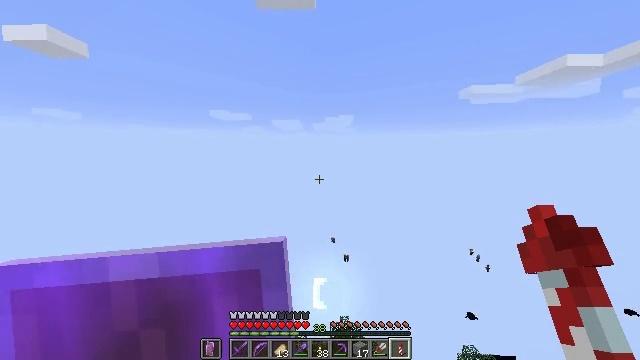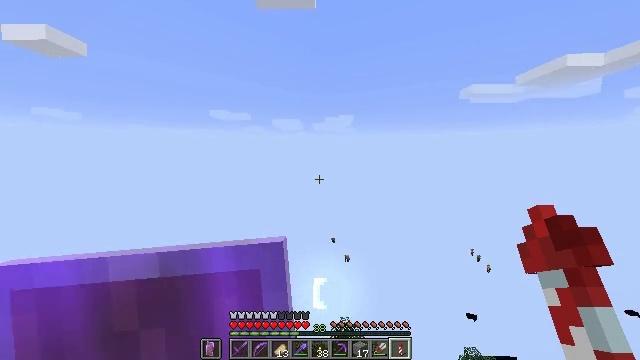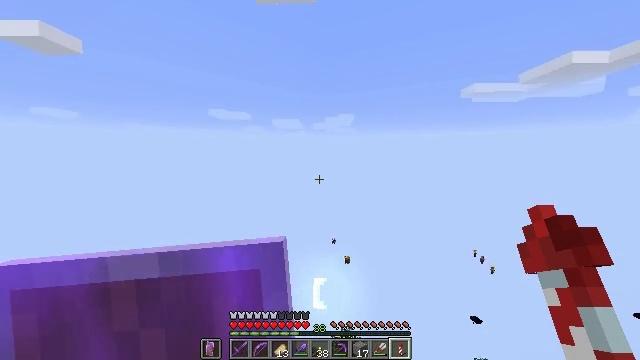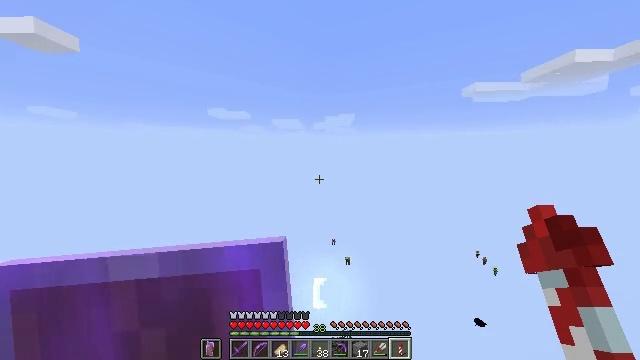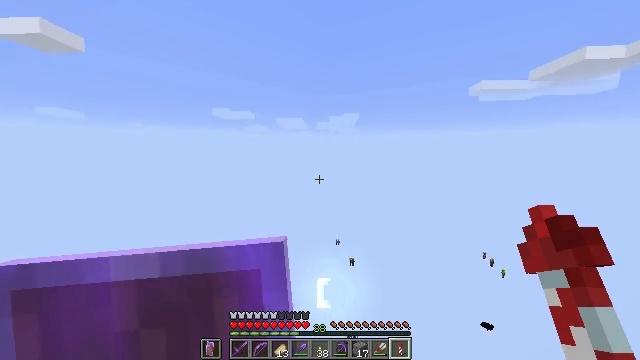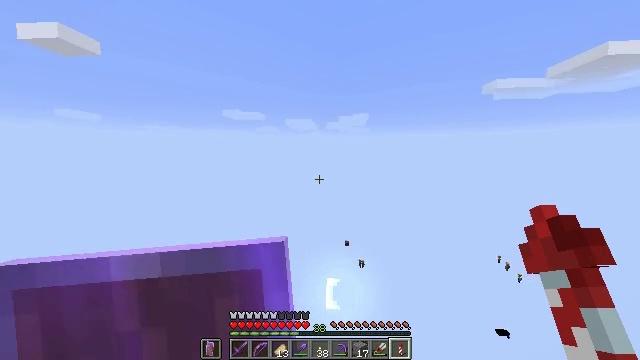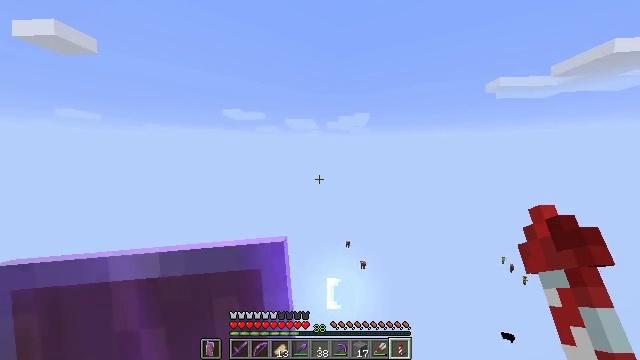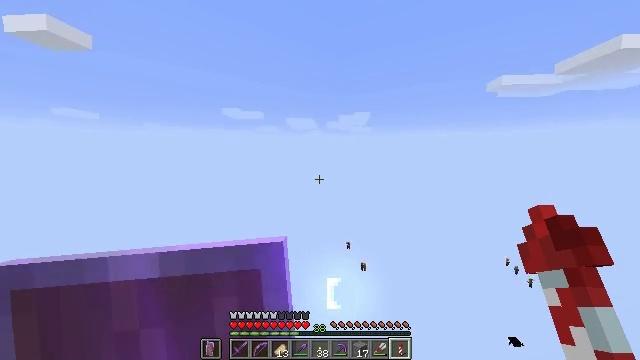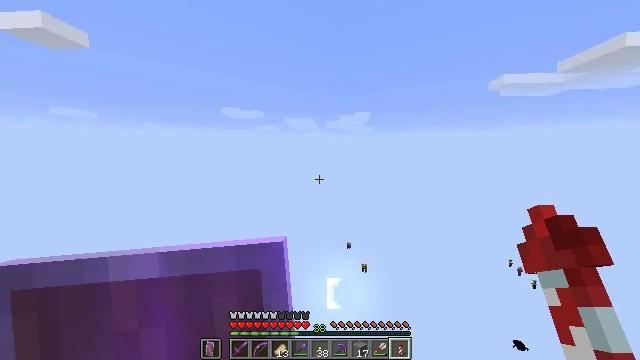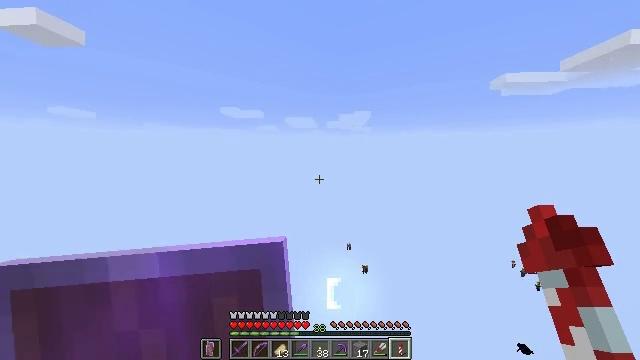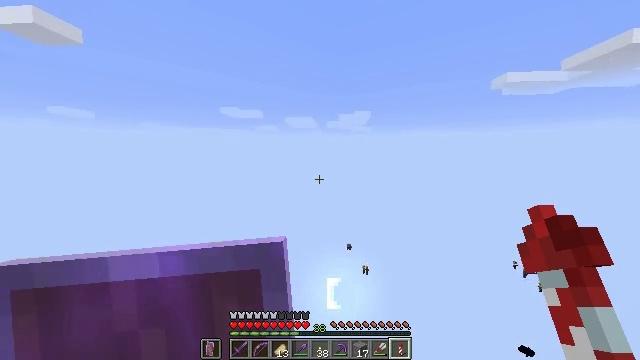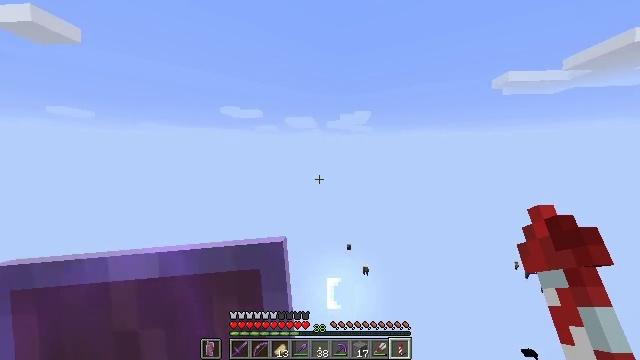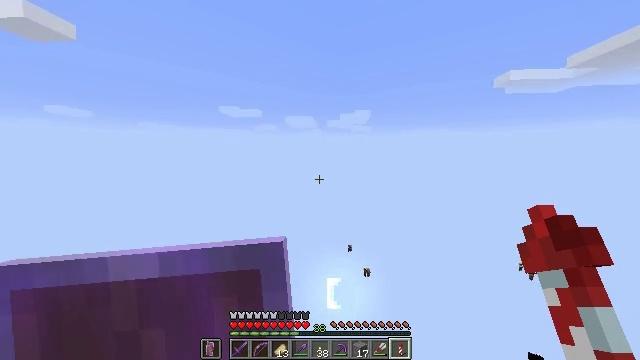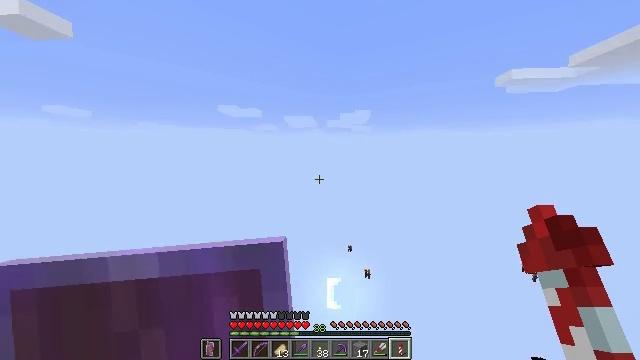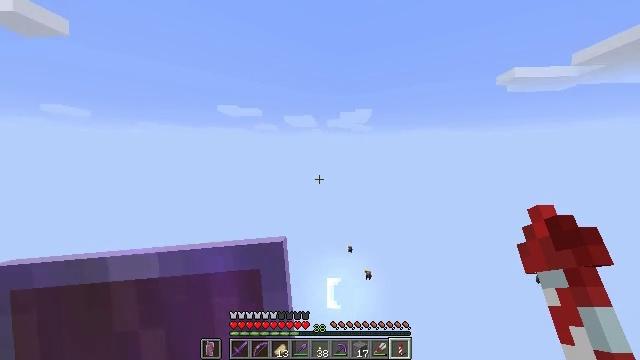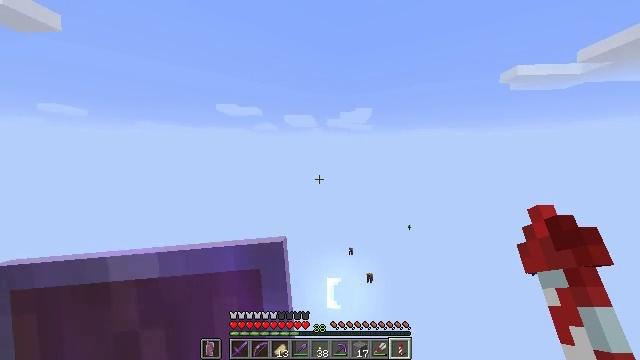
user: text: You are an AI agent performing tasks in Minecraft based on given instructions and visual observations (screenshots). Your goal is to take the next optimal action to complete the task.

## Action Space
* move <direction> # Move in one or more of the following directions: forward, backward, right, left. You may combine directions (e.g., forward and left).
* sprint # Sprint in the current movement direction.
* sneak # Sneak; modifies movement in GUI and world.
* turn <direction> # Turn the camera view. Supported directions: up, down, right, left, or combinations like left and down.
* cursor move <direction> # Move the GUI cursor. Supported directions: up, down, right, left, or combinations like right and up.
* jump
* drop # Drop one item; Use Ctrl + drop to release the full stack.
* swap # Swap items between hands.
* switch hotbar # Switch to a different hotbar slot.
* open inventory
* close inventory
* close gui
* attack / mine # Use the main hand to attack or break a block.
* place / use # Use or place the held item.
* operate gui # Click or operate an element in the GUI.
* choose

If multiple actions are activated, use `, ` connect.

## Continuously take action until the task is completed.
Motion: motion action
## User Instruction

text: Drop oak leaves.
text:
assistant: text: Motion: no_op
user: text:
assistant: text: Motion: no_op
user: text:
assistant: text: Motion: no_op
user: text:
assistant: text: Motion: no_op
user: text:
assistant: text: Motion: turn left
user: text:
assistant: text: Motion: no_op
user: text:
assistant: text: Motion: no_op
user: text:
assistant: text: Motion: no_op
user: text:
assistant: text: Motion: no_op
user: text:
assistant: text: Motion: no_op
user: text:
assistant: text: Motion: no_op
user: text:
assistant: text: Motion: no_op
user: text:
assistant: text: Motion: no_op
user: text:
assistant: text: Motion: no_op
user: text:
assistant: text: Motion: no_op
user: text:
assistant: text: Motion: no_op
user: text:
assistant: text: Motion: no_op
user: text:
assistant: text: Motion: no_op
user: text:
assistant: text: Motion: no_op
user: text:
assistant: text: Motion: no_op
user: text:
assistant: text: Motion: no_op
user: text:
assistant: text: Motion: no_op
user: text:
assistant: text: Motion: no_op
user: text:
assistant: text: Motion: no_op
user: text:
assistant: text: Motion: no_op
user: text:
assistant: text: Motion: no_op
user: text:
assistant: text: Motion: no_op
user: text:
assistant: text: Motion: no_op
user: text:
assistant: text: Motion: no_op
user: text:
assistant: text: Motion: no_op